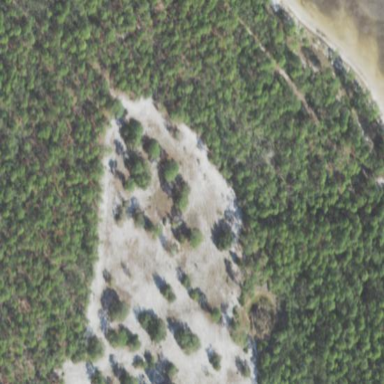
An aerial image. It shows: Natural area covered with sand.